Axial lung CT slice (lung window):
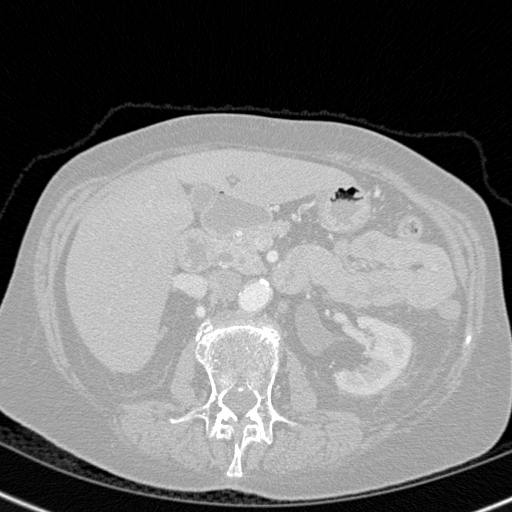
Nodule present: no